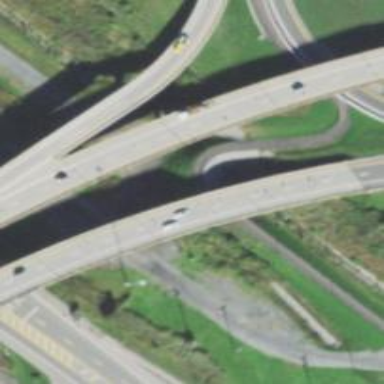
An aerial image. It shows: Motorway link bridge.